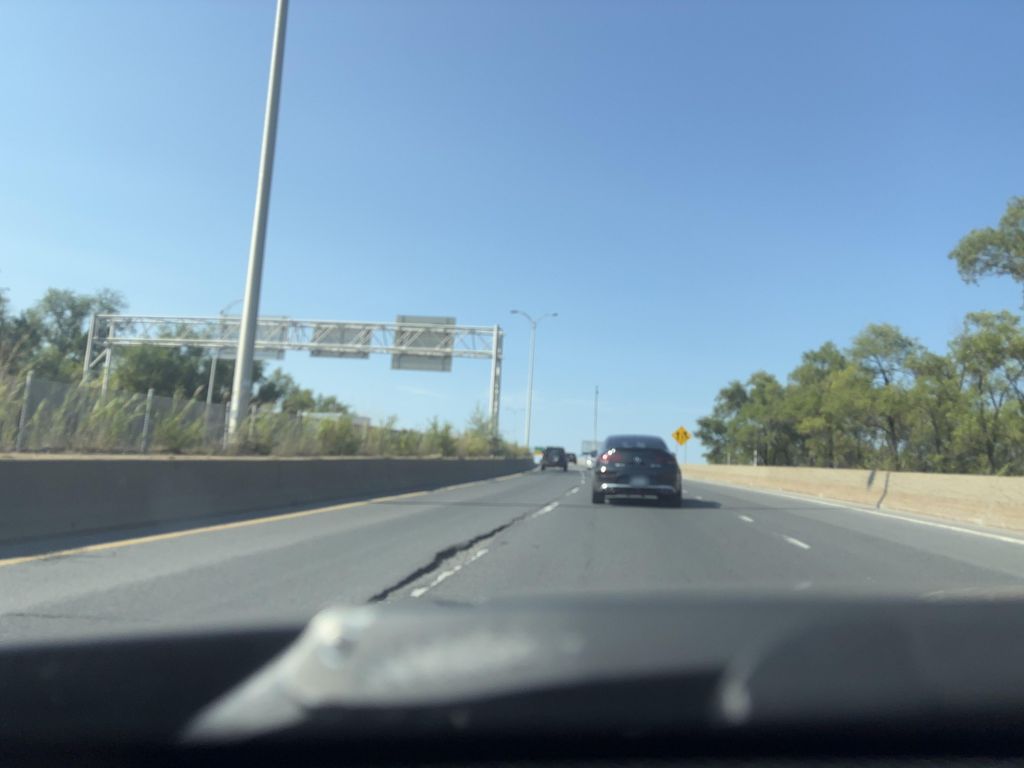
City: montreal